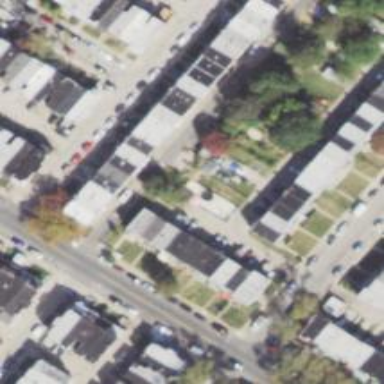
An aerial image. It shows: Alley classified as service road.